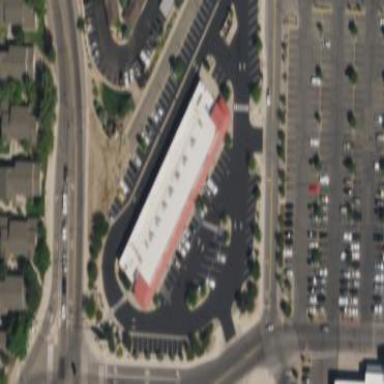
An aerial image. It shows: Retail building.